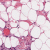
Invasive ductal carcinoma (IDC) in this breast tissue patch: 1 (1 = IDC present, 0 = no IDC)